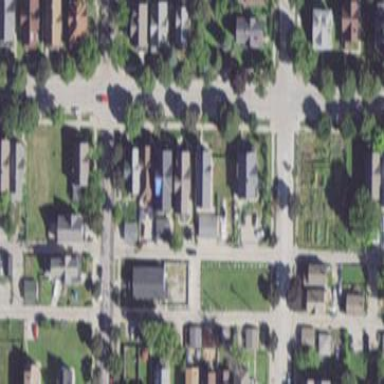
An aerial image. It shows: Sidewalk.